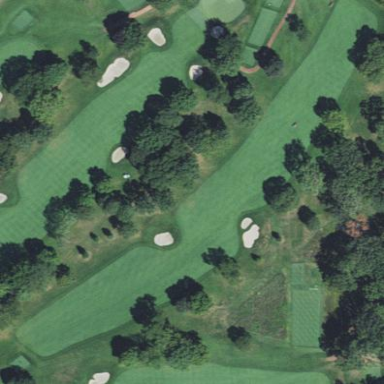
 part of golf course fairway. It is used for the sport of golf."